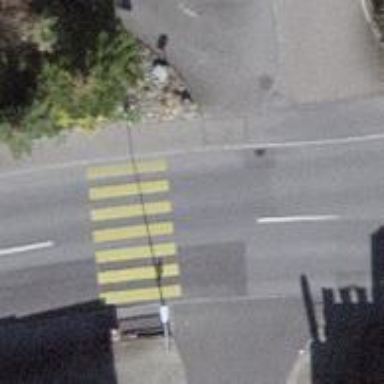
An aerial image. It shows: Zebra crossing on footway.